Question: I tried to select the option "App Roles" in the Manage section from the menu on the left but is not showing.

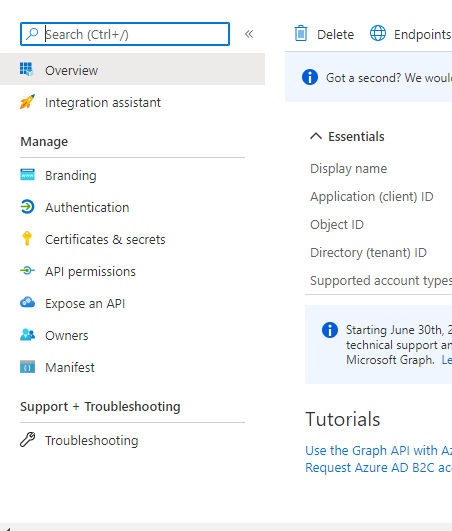
Answer: Azure AD B2C does not support 'appRoles'.